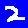
Digit: 2